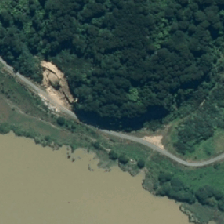
Land cover: herbaceous_freshwater_vege